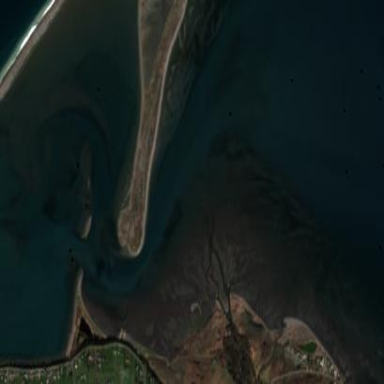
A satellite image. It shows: Tidal wetland area known as tidal flat.